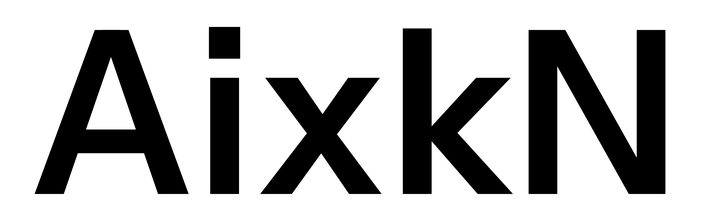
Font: InstrumentSans_SemiBold